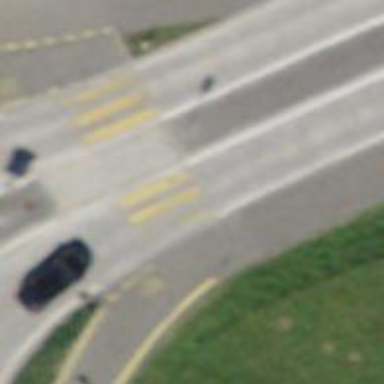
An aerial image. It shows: Marked crossing on asphalt footway.